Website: ulta-beauty
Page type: address-validator
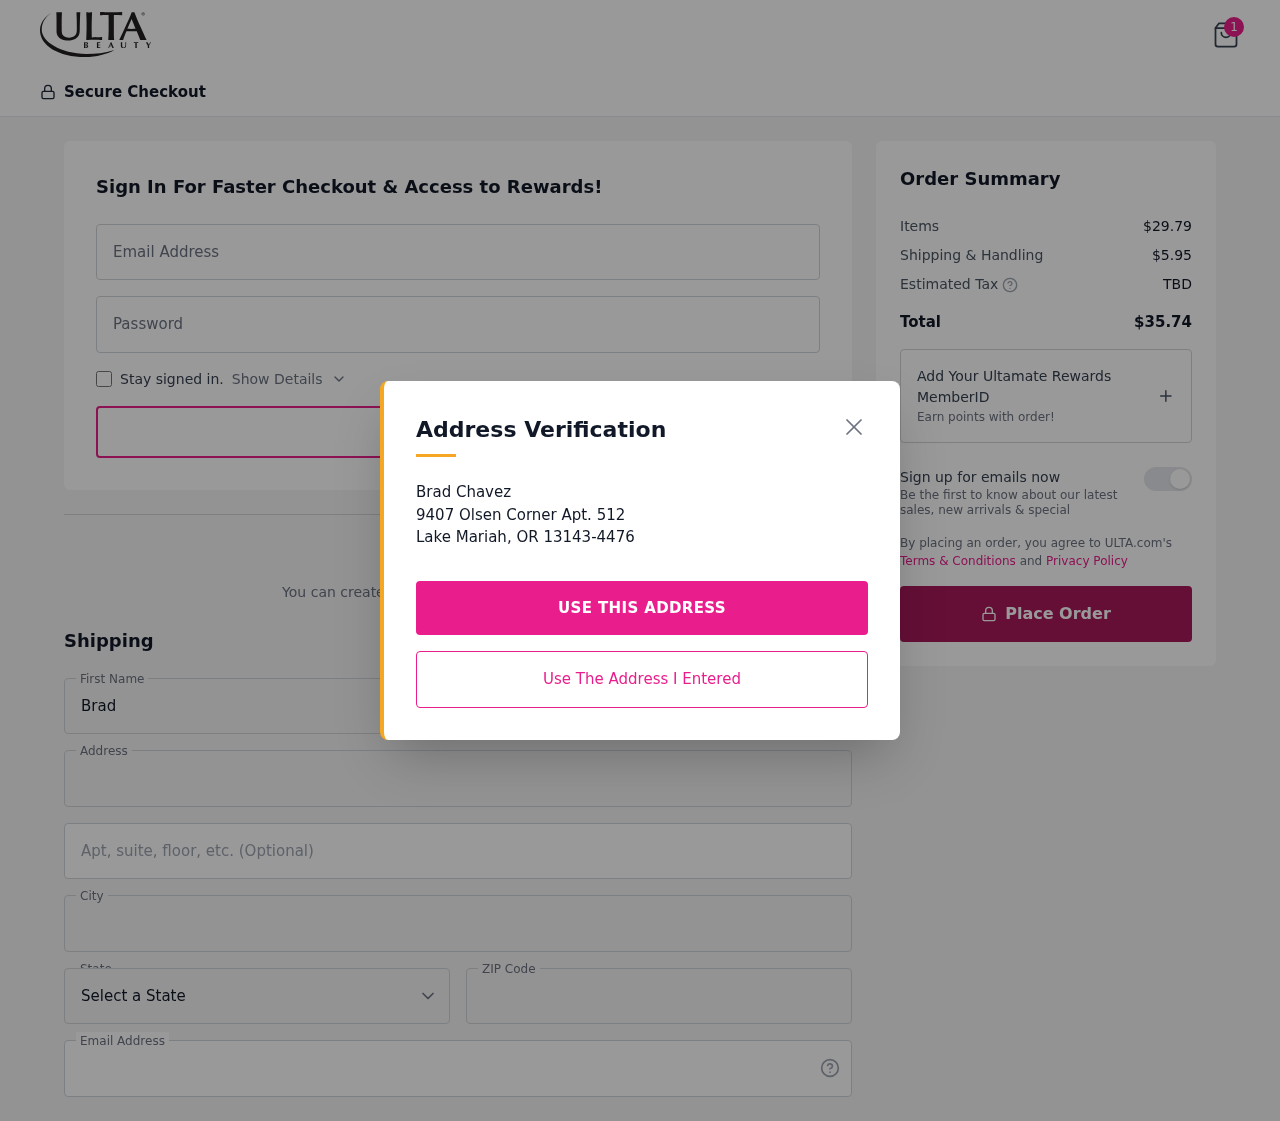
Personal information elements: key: PII_CITY
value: Lake Mariah
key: PII_EMAIL
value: bradchavez@hotmail.com
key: PII_FIRSTNAME
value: Brad
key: PII_LASTNAME
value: Chavez
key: PII_POSTCODE
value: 13143
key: PII_STATE_ABBR
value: OR
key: PII_STREET
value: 9407 Olsen Corner Apt. 512
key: PII_STREET2
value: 9407 Olsen Corner Apt. 512
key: PII_FULLNAME2
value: Brad Chavez
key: PII_CITY2
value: Lake Mariah
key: PII_STATE_ABBR2
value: OR
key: PII_POSTCODE_FULL
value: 13143
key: PII_POSTCODE_EXT
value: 4476
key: PII_POSTCODE_NUMERIC
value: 13143
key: PII_POSTCODE_EXT_NUMERIC
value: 4476
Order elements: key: ORDER_NUM_ITEMS
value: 1
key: ORDER_SUBTOTAL
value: $29.79
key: ORDER_SHIPPING_COST
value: $5.95
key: ORDER_TOTAL
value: $35.74